Field crop: maize
Growth stage: 1
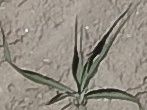
Species: sorghum